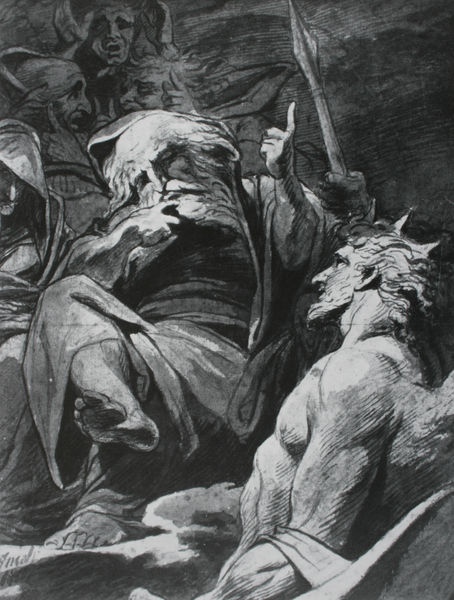
Titel: Satan at the Abode of Chaos and Old Night
Künstler: James Barry
Standort: London
Institution: Royal Academy of Arts
Schlagwörter: dunkel, flügel, fuß, gemälde, gott, hand, himmel, kopf, körper, mann, nackt, schatten, umhang, wasser, weiß, wolken, menschen, brust, finger, frau, frisur, geste, grau, haar, hell, licht, männer, nase, ohr, profil, schwarz, zeichnung, blick, alt, bart, bärte, gesichter, jung, entsetzen, vollbart, bild, gelehrte, horn, hände, signatur, gewand, haare, pose, vater, krone, schulter, rund, engel, bein, füße, düster, man, grafik, graphik, sigantur, crowd, crown, king, könig, lanze, men, people, white, arm, black, dick, falte, figures, gray, grey, nose, old, robe, sitting, spitz, zeigefinger, muskeln, goya, gown, nachdenklich, zeigen, nachdenken, oberkörper, freude, foto, schild, tusche, moses, spott, barfuß, druck, schwarz-weiss, schraffur, radierung, stich, strafe, waffe, bleistift, mythologie, zacken, profile, leib, jesus, hölle, muskel, teufel, angel, food, heaven, naked, nude, pan, krieger, drohung, crossed, ear, young, wut, fingerzeig, feet, männder, speer, hörner, drawing, kupferstich, black and white, chin, coat, mouth, herkules, beard, devil, old man, satan, schwar, luzifer, dornenkrone, ärger, faces, breast, vollbärte, kapuze, drohen, fratzen, zuhören, human, arms, cape, stick, foot, eye, legs, mahnung, cloth, god, chest, figure, weiße haare, pointing, scharzweiß, neptun, humans, prometheus, erschaffung, sohn gottes, gewanf, judgement, forehead, evil, argument, moustache, point, uss, muscles, gestikulierend, weapon, ermahnen, slave, krne, spear, divine, wite, erhobener finger, fusse, lance, nepturn, torso, wise, cowl, screaming, gott teufel, gericht himmel, crown', luziferus, neptune, fingur, zeus, mary reckoning